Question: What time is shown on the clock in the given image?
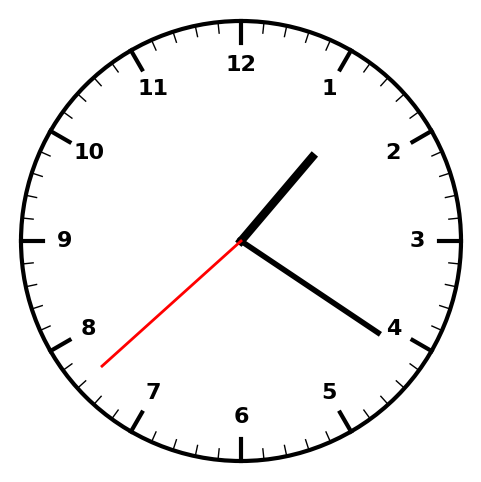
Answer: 01:20:38